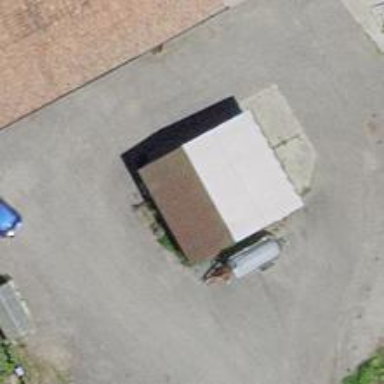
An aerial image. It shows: Farm auxiliary building.